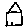
Label: house